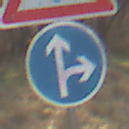
Verkehrszeichen: VorgeschriebeneFahrtrichtungGeradeausOderRechts
Zusatzzeichen oben: Lichtzeichenanlage
Umgebung: Outdoor, Nature
Tageszeit: SunriseSunset
Wetter: PartlyCloudy
Licht: Natural
Jahreszeit: NotSpecified
Kontrast: MediumContrast